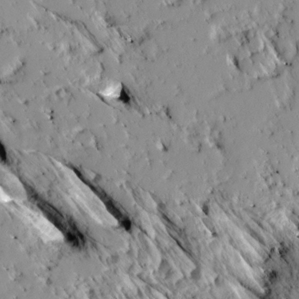
Label: non_frost